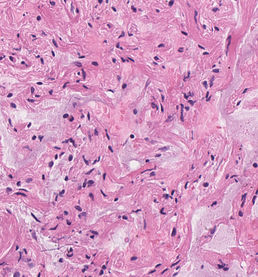
Tumor epithelial tissue: no
Tumor-associated stroma tissue: no
Normal tissue: yes